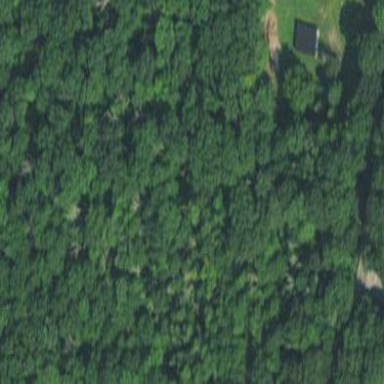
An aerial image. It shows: Mixed woodland area with various types of leaves.